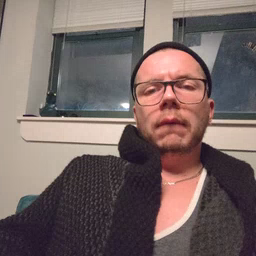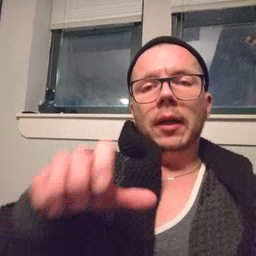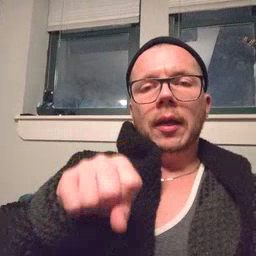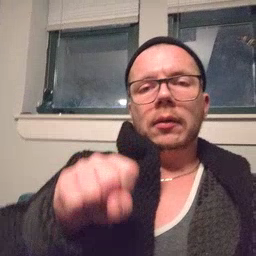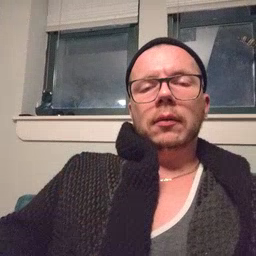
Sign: yes